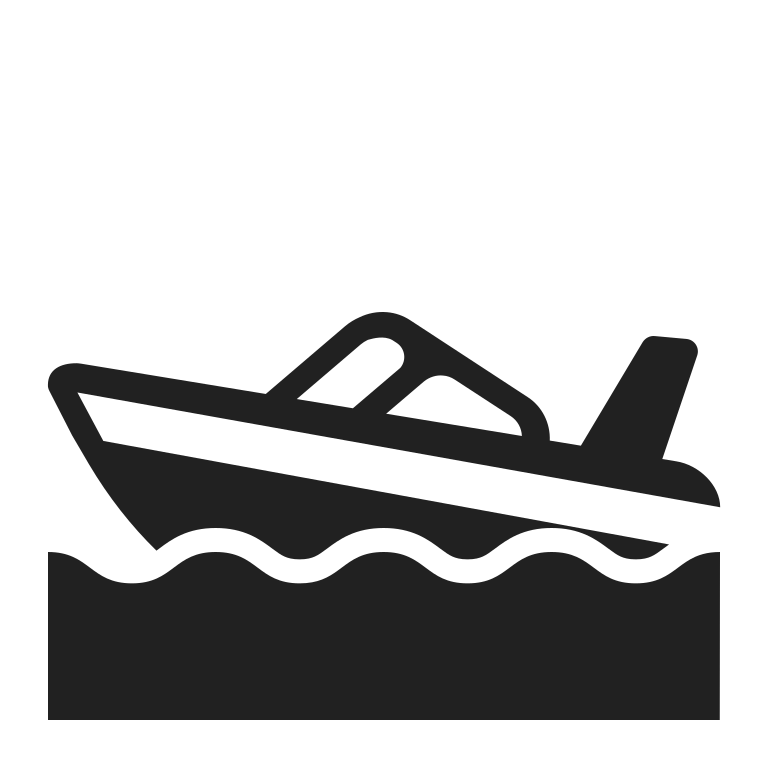
speedboat high contrast